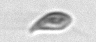
Label: Cryptophyta